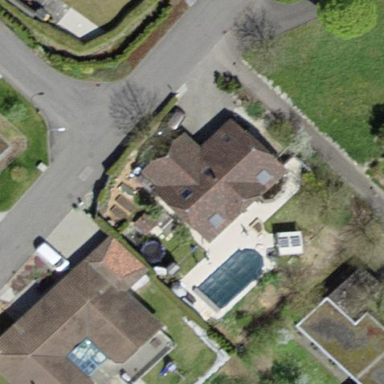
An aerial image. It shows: Simple and straightforward house.